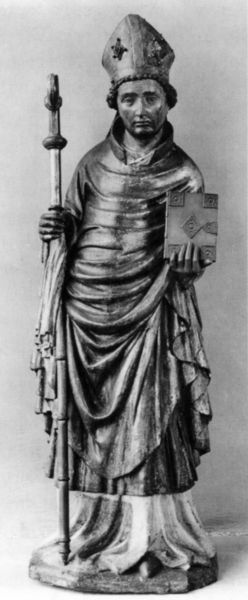
Titel: Hl. Vigilius aus dem Mittelschrein des Hochaltares der Pfarrkirche Maria Himmelfahrt in Bozen
Künstler: Hans von Judenburg
Standort: Köln
Institution: Museum Schnütgen
Schlagwörter: gott, hand, mann, umhang, grau, holz, hut, kleid, schwarz, weiss, mütze, barock, bibel, falten, halten, kleidung, mensch, präsentation, stein, hände, kirche, figur, geistlicher, gewand, gold, kutte, mantel, frontal, gotik, krone, stock, skulptur, statue, stab, bischof, papst, steif, gerade, bildhauerei, faltenwurf, plastik, plinthe, foto, fotografie, stolz, buch, religion, schwarzweiß, stilisiert, schuh, schuhspitze, kopie, schnitzerei, kreuze, gotisch, firsur, mittelalter, klerus, priester, heiliger, mitra, gewändefigur, heilige, gefasst, kirchlich, siegel, heilig, hirte, holzfigur, fassung, gefass, christentum, individuell, gewandfalten, zepter, attribut, heilige schrift, standbild, gehauen, steinmetzarbeit, schnitzkunst, unterkleid, katholisch, bischofsstab, abt, geand, evangelium, albe, nikolaus, attribute, riemenschneider, schüsselfalten, buc, drapperie, heiliger bischof, unbewegt, holzschnitzerei, bischofsmütze, tilmann riemenschneider, verlorene statuenteile, bischifsstab, bilbel